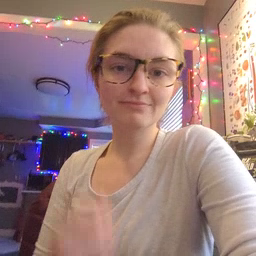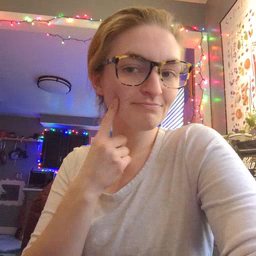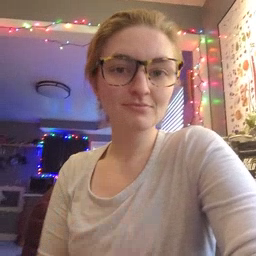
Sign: cheek